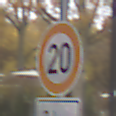
Verkehrszeichen: Geschwindigkeit20
Zusatzzeichen unten: Entfernungsangaben2
Umgebung: Outdoor, Urban
Tageszeit: Midday
Wetter: Overcast
Licht: Natural
Jahreszeit: NotSpecified
Kontrast: LowContrast